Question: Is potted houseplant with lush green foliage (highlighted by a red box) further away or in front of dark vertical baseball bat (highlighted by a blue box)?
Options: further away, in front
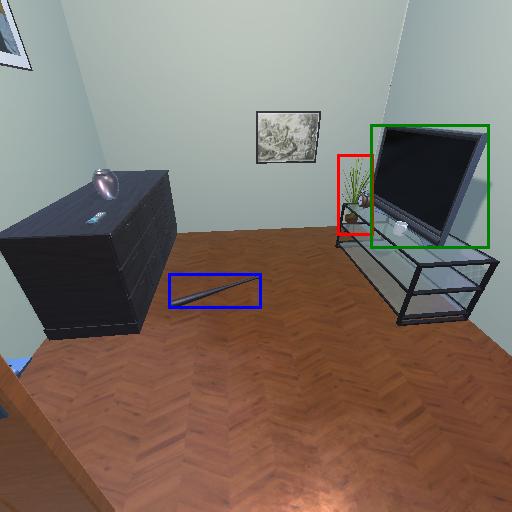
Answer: further away